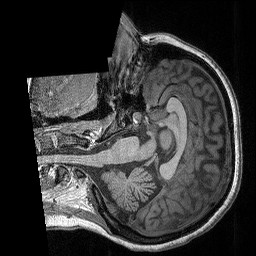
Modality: T1w
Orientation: axial
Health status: ill
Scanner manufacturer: siemens
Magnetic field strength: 3 T
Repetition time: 2.3 s
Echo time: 0.00298 s